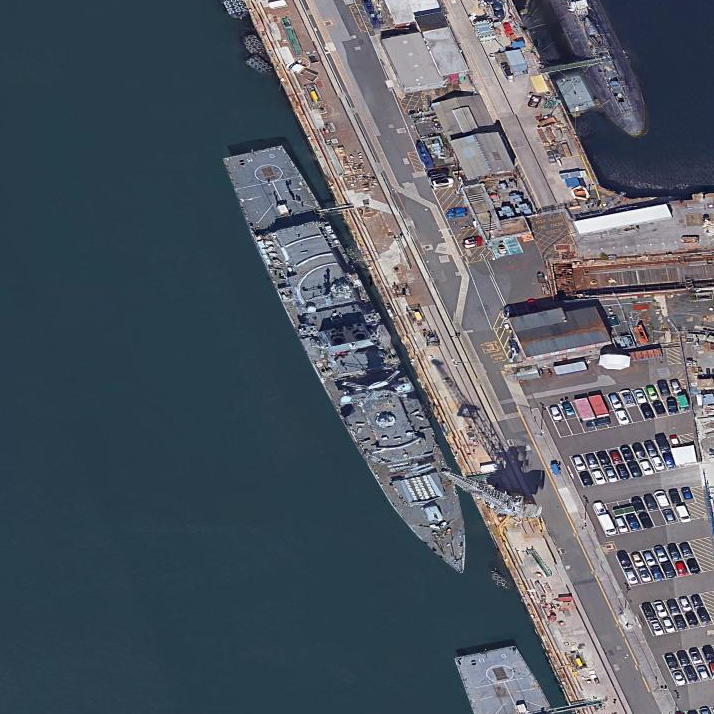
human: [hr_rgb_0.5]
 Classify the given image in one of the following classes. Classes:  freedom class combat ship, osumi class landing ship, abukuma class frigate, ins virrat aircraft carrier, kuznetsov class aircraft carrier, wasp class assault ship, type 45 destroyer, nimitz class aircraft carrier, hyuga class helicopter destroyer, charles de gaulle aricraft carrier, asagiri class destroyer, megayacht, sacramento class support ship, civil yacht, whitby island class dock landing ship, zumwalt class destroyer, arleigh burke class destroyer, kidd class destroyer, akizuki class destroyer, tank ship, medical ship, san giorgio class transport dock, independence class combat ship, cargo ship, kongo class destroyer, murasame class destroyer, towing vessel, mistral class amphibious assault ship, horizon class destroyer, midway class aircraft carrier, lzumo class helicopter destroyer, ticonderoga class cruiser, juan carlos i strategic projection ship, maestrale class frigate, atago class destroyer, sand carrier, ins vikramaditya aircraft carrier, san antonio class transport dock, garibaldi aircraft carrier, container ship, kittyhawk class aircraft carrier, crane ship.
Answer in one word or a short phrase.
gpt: Type 45 destroyer